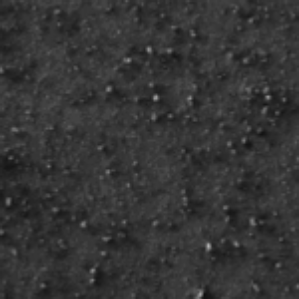
Label: frost